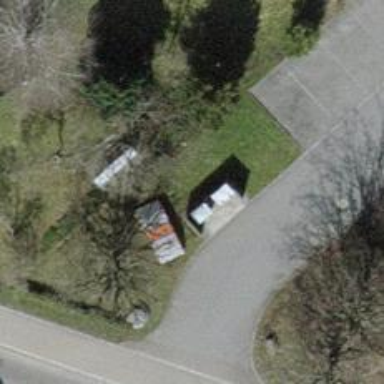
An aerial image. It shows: Waste disposal facility.